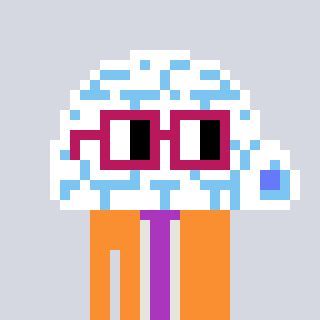
a pixel art character with square dark red glasses, a igloo-shaped head and a orange-colored body on a cool background